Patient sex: M
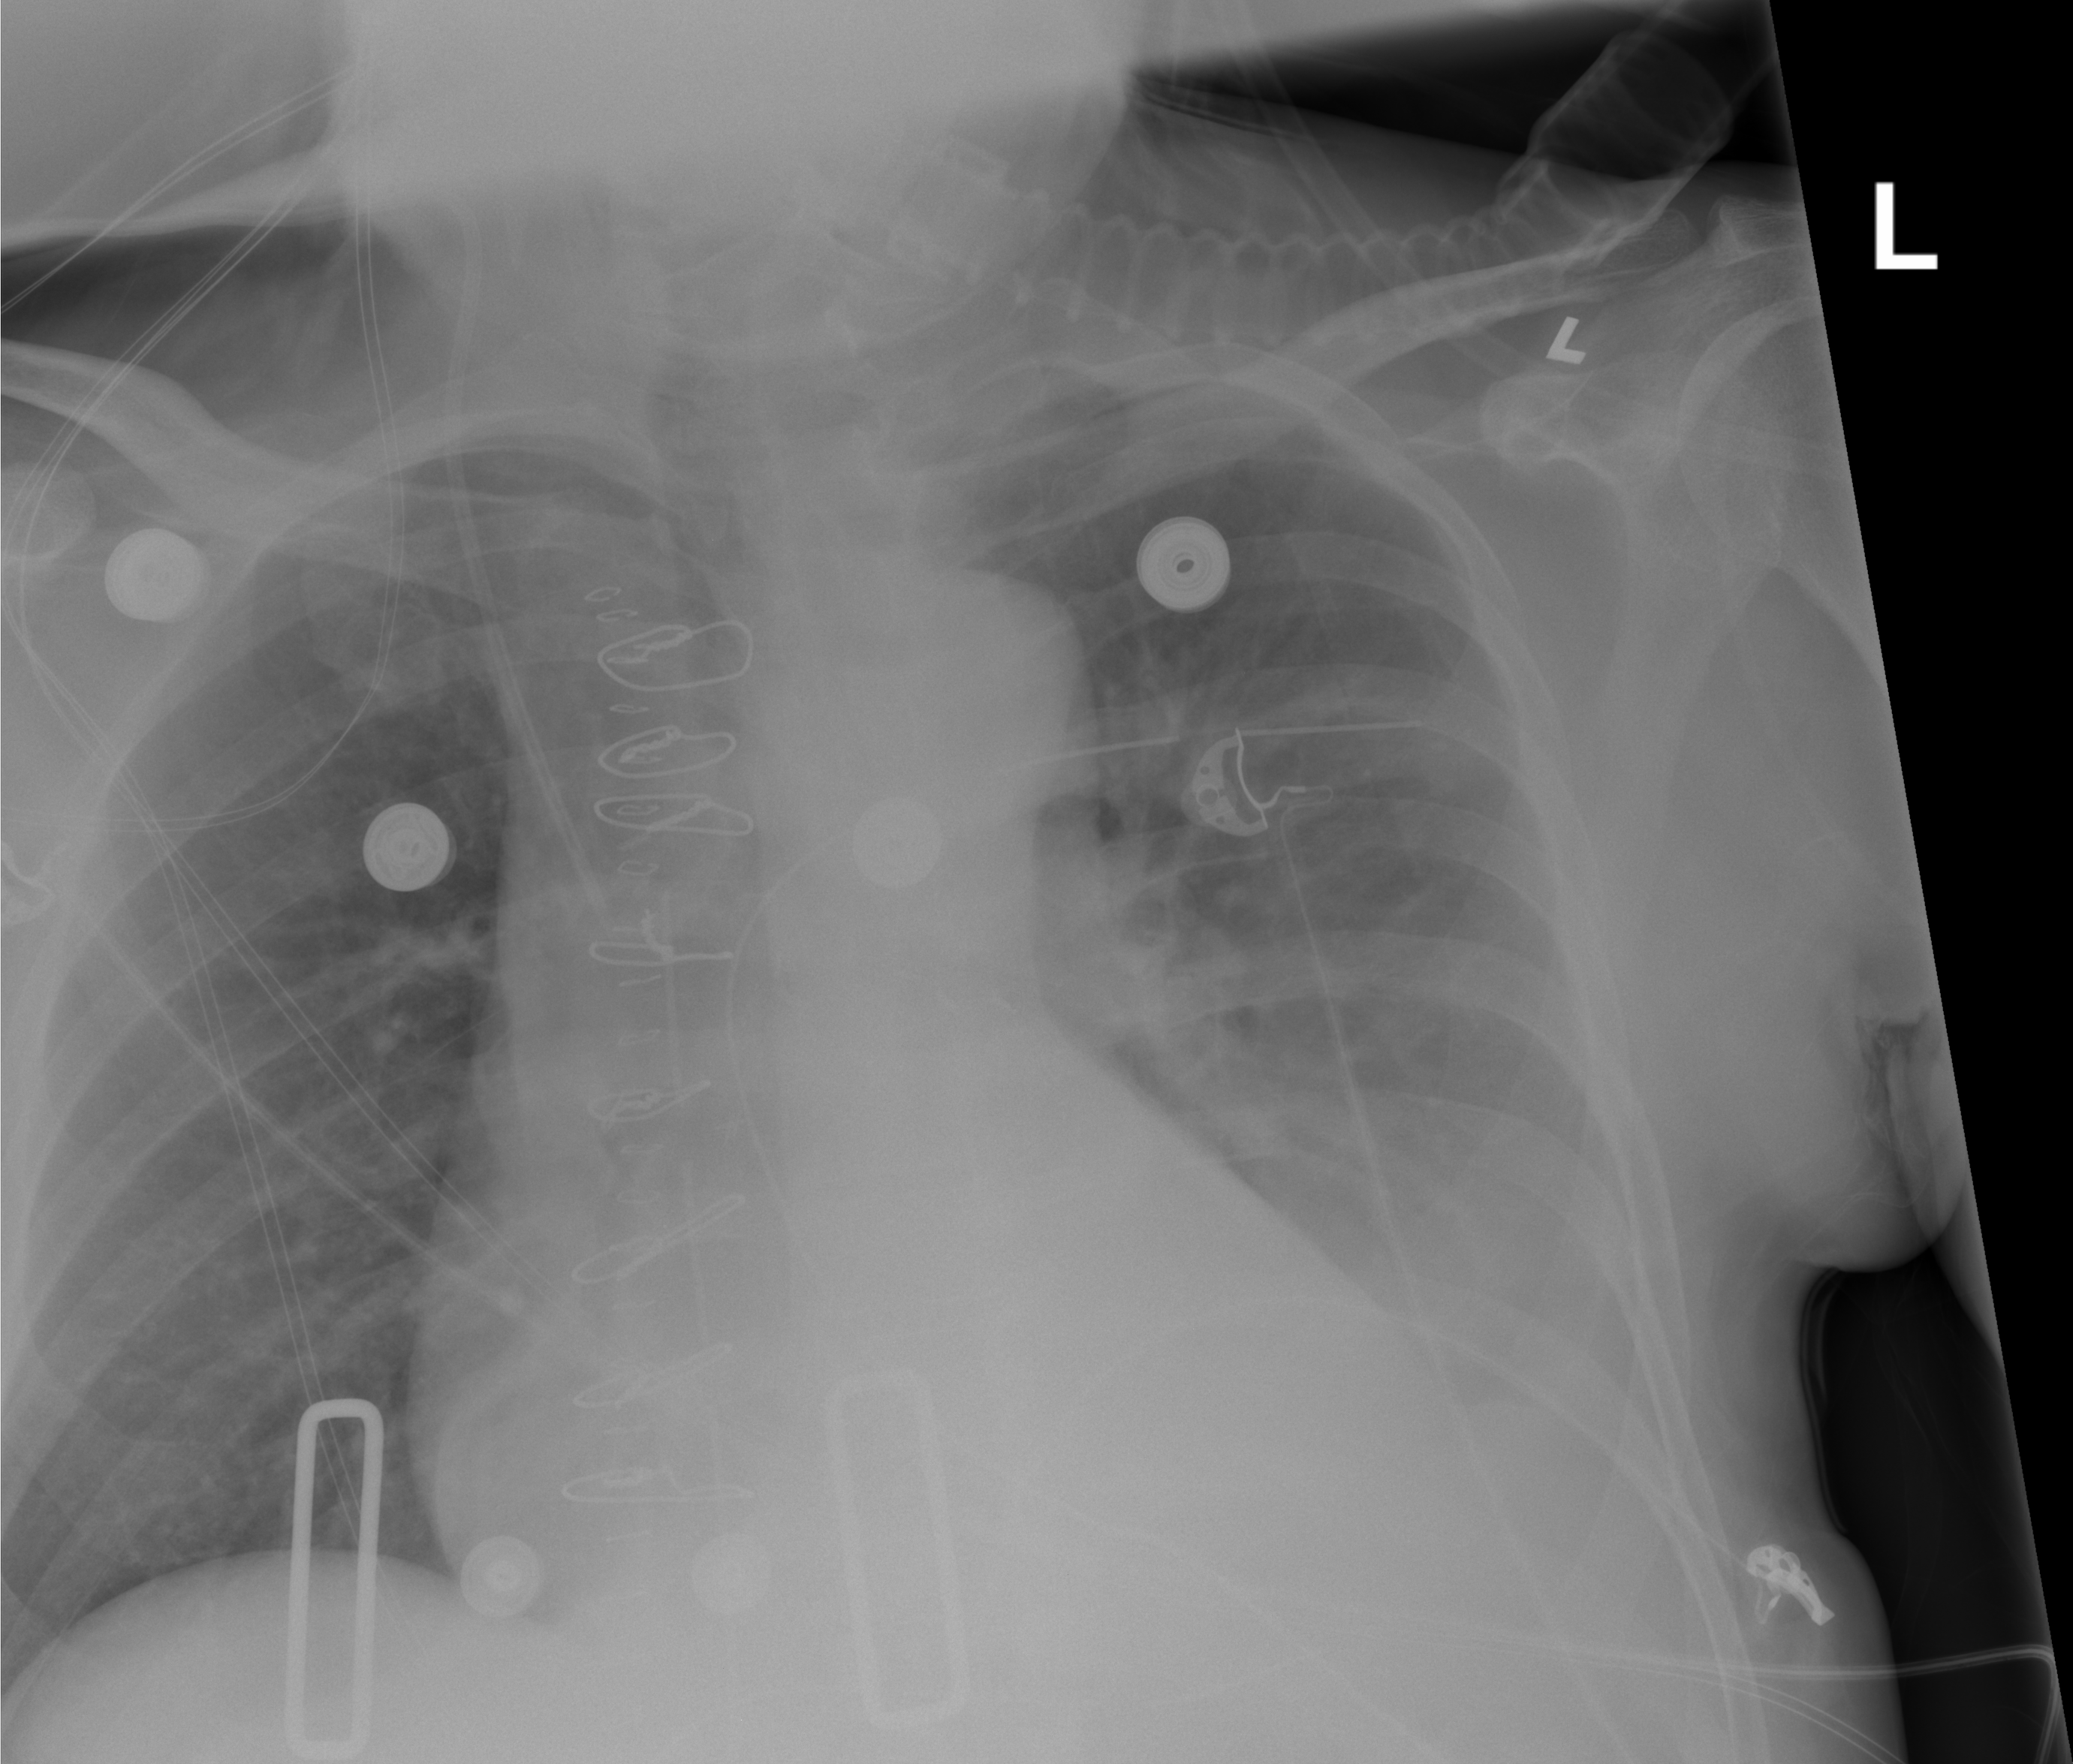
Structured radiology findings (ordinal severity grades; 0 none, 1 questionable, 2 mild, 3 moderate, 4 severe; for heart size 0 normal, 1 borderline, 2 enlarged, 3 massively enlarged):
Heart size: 2
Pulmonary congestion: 2
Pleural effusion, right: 0
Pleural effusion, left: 2
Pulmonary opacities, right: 0
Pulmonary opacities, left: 0
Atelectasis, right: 2
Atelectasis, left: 2